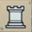
Piece: wR